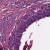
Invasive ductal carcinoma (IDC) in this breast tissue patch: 0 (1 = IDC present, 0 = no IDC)